Field crop: maize
Growth stage: 1
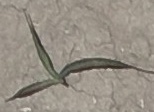
Species: sorghum